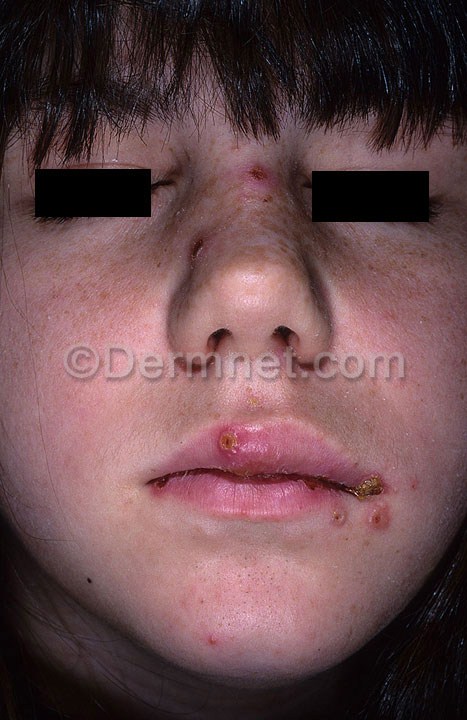
Disease: Warts Molluscum and other Viral Infections